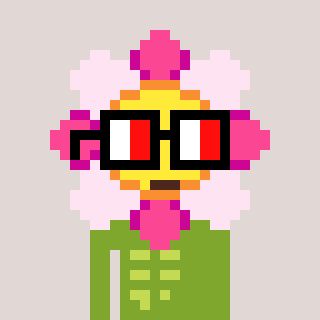
a pixel art character with square glasses with black frames and red eyes, a flower-shaped head and a slimegreen-colored body on a warm background